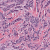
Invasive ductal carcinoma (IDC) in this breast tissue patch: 1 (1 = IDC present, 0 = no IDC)